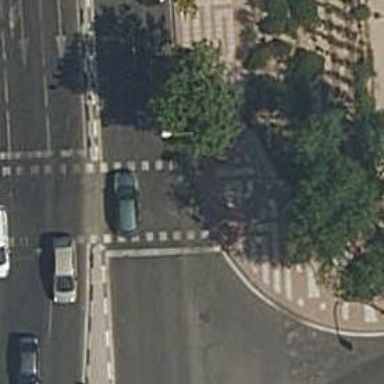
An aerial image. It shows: Crossing with zebra traffic signals.